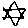
Label: star